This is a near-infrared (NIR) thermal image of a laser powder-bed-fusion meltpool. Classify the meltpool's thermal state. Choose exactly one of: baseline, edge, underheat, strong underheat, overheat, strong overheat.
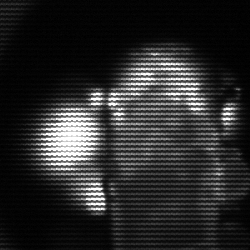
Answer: strong underheat